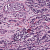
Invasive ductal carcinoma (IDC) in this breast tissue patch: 1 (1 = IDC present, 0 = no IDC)